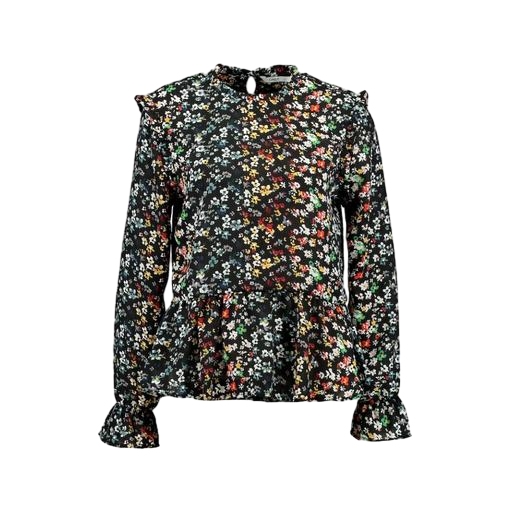
multicolor women's tieneck blouse, black floral-print top, multicolor nly floral print shirt, white background